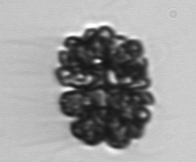
Label: Corymbellus